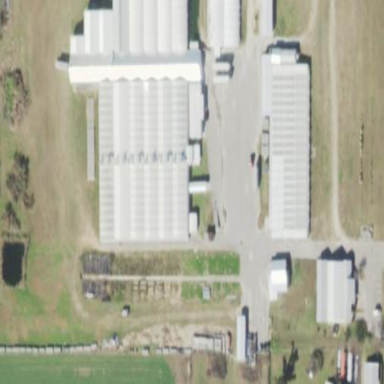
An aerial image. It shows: Plant nursery.